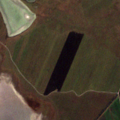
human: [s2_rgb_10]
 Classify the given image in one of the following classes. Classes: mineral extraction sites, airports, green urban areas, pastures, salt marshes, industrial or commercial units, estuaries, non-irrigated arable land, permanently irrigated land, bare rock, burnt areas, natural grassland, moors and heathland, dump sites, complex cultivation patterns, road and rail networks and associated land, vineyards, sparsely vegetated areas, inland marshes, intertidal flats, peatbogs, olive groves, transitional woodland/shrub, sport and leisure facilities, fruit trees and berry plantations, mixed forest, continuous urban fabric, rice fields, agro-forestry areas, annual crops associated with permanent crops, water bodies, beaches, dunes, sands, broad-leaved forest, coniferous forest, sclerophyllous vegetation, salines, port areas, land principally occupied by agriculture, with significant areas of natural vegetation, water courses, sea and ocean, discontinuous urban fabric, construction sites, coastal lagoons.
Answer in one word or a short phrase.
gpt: non-irrigated arable land, natural grassland, water bodies